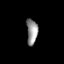
Tissue: prostate
Cell type: T cells
Senescence score: 0.3556
Nuclear area (px): 276
Mean DAPI intensity: 147.851